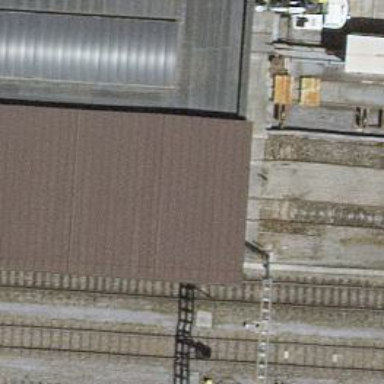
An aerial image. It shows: Rail yard with electrified rails and single track.